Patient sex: M
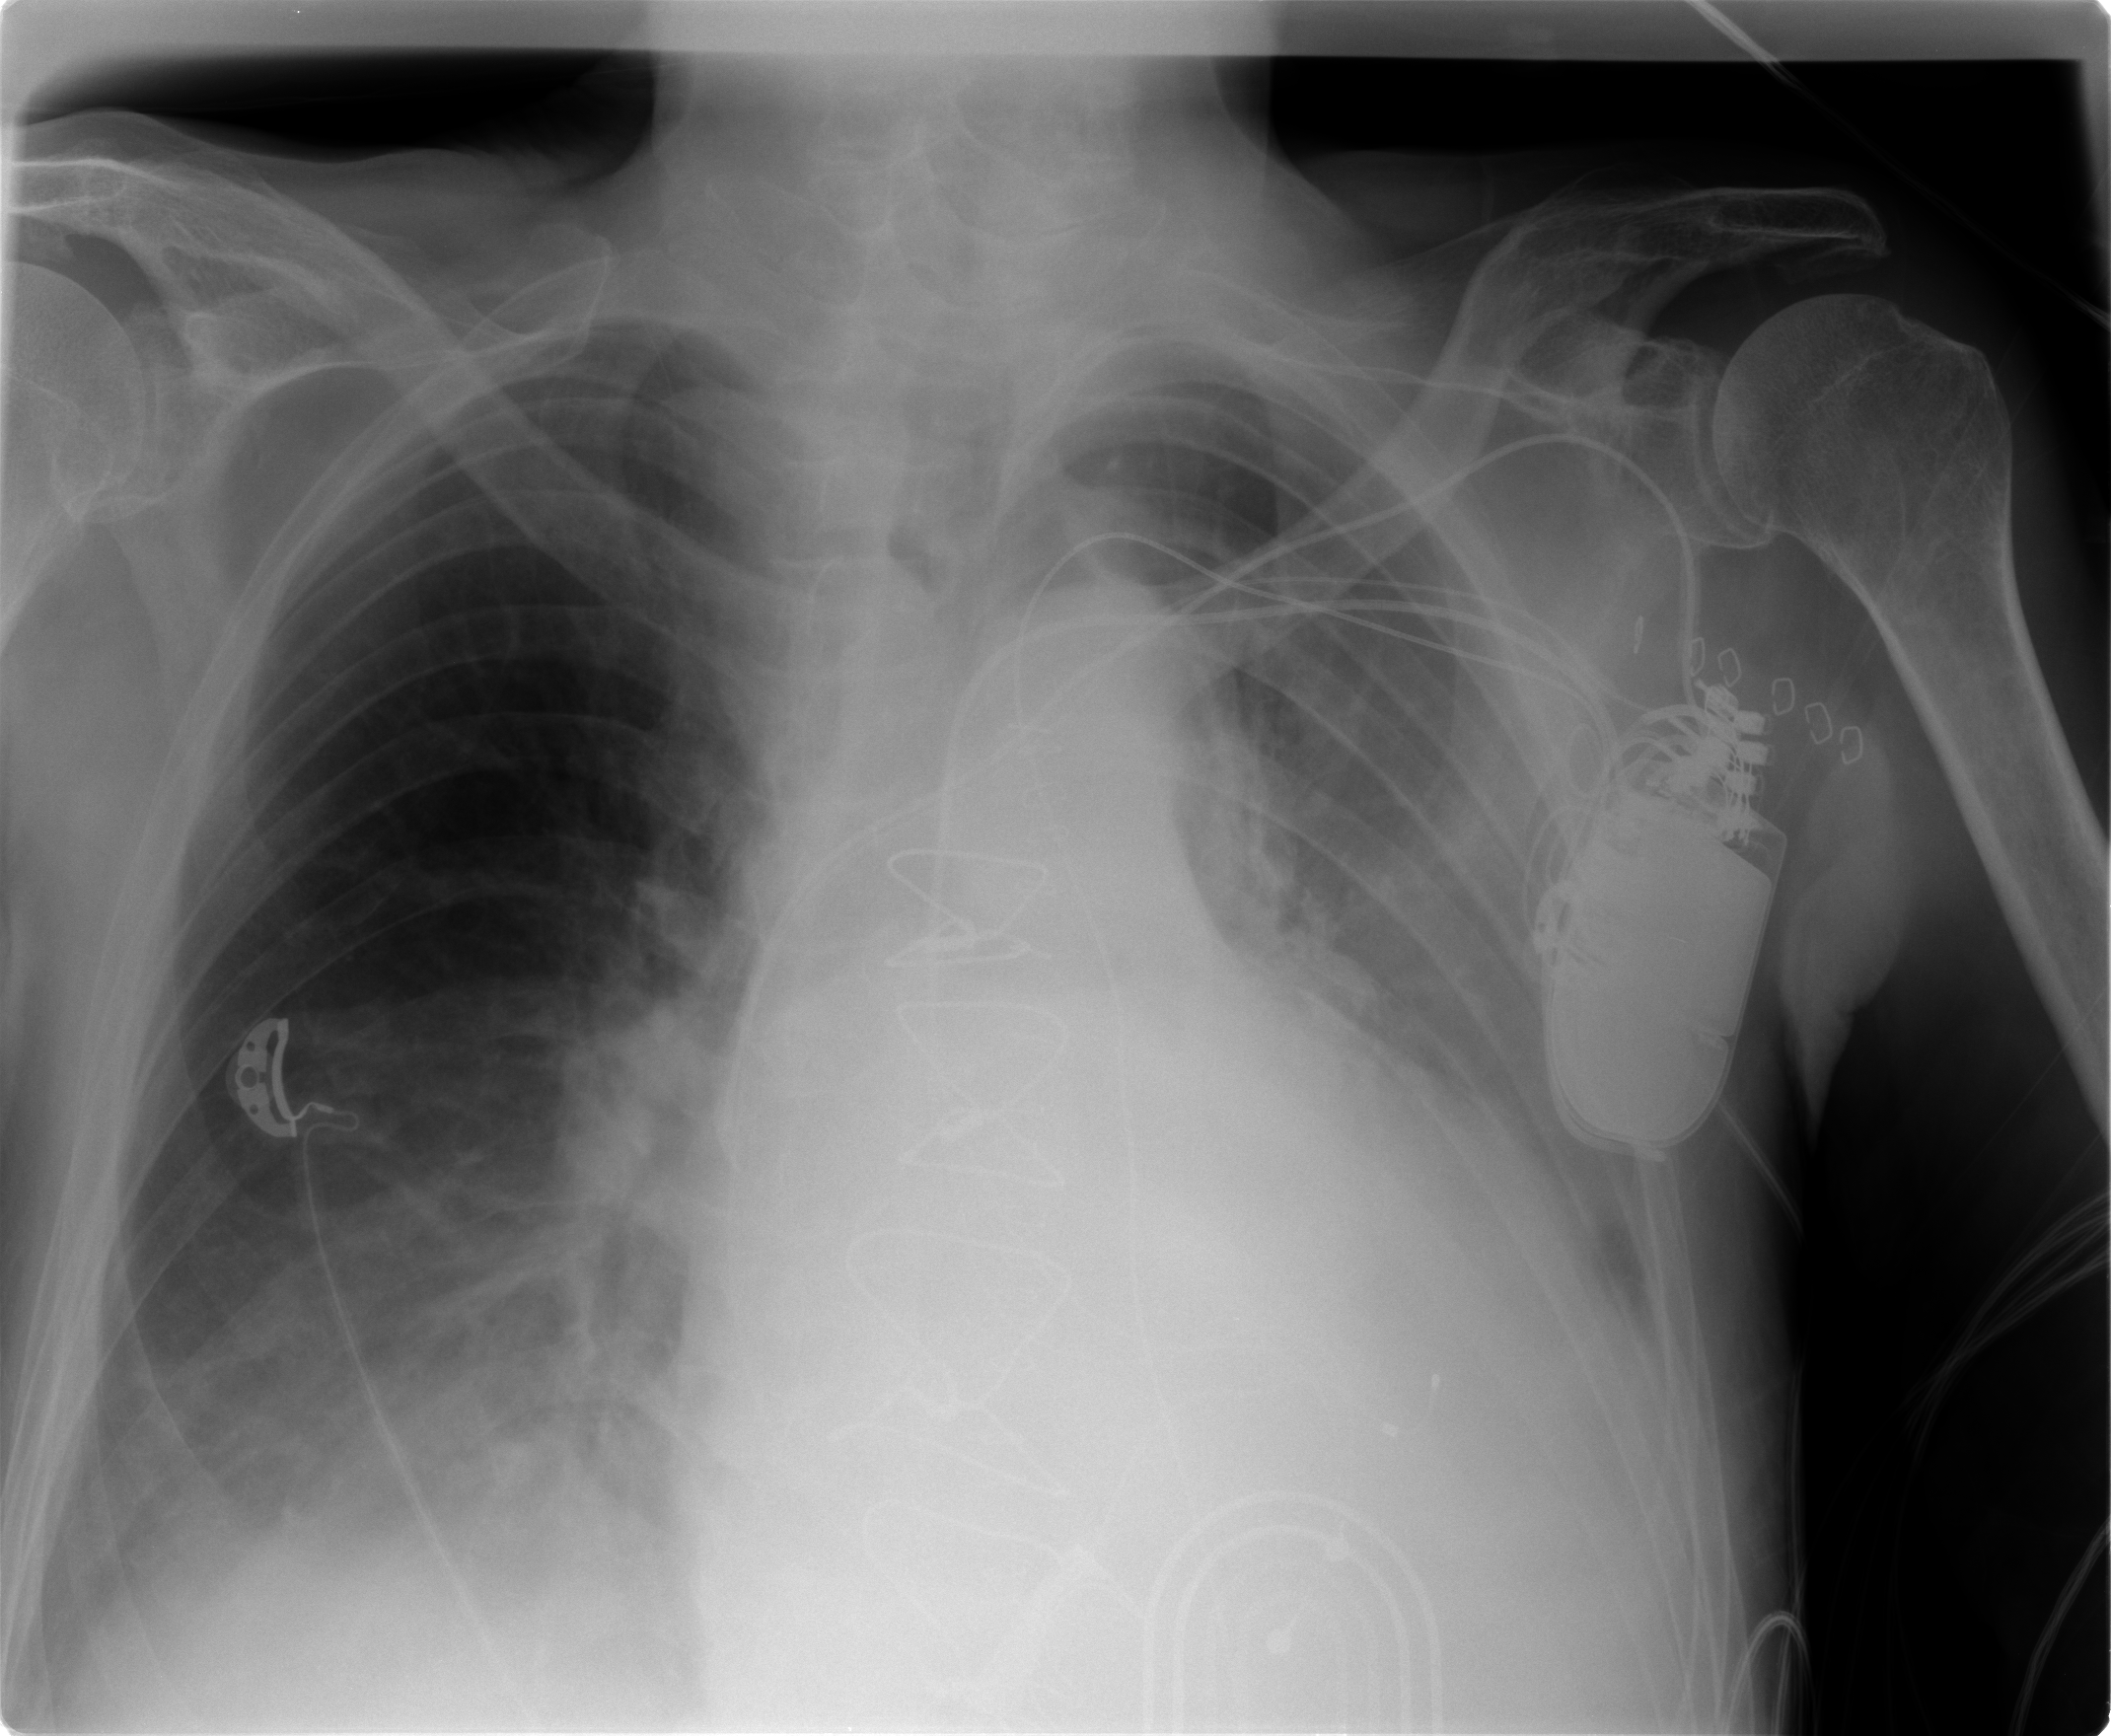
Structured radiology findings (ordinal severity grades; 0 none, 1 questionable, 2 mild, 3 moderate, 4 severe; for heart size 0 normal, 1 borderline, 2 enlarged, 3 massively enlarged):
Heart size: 2
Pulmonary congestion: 2
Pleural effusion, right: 0
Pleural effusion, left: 1
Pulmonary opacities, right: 0
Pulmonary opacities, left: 0
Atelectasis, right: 2
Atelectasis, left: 2